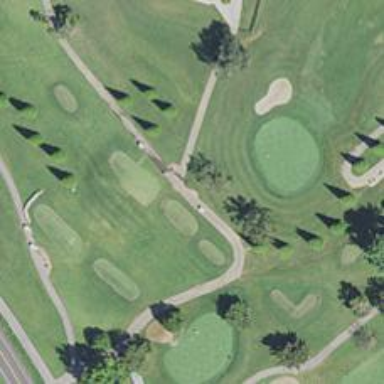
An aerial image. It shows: Service road used as golf cart path.